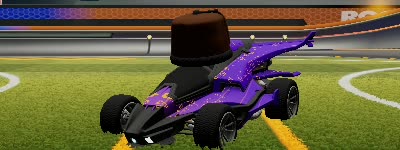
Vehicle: aftershock